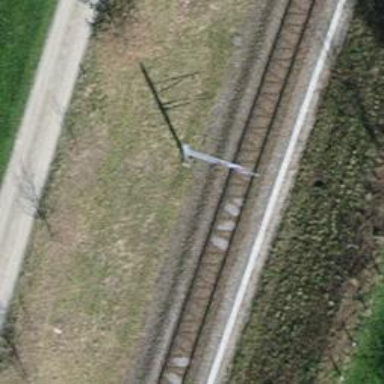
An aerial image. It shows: Single-track railway with electrified contact lines.